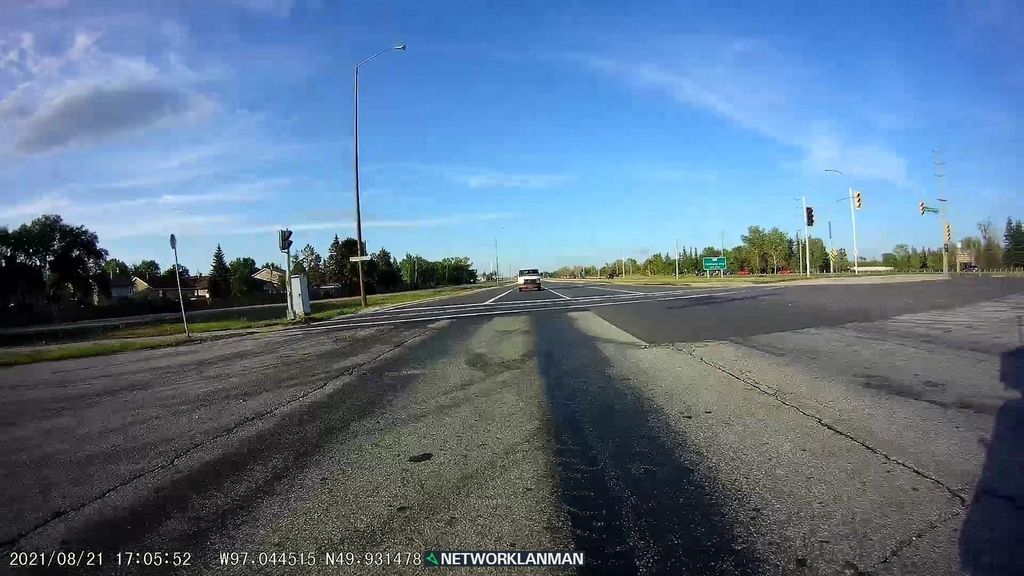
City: winnipeg